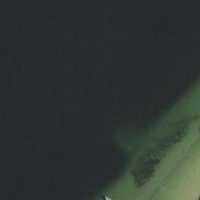
EUNIS habitat code: 14
Species observed at this site:
Cardamine heptaphylla